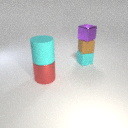
large red metal cylinder in front of small cyan rubber cube